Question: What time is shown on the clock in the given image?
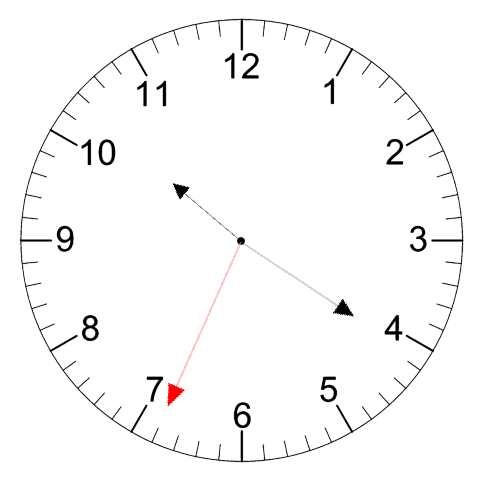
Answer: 10:20:34